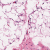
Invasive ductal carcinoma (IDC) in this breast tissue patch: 0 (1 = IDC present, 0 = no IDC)